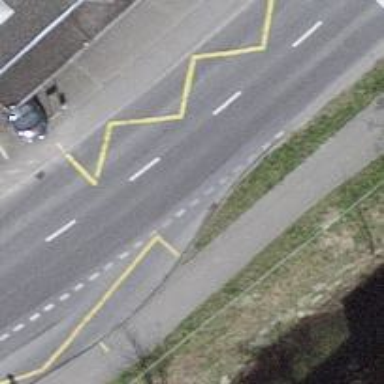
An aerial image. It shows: Bus stop equipped with public transport stop position.